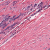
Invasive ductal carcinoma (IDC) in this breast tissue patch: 1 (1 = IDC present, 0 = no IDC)